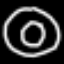
Label: donut